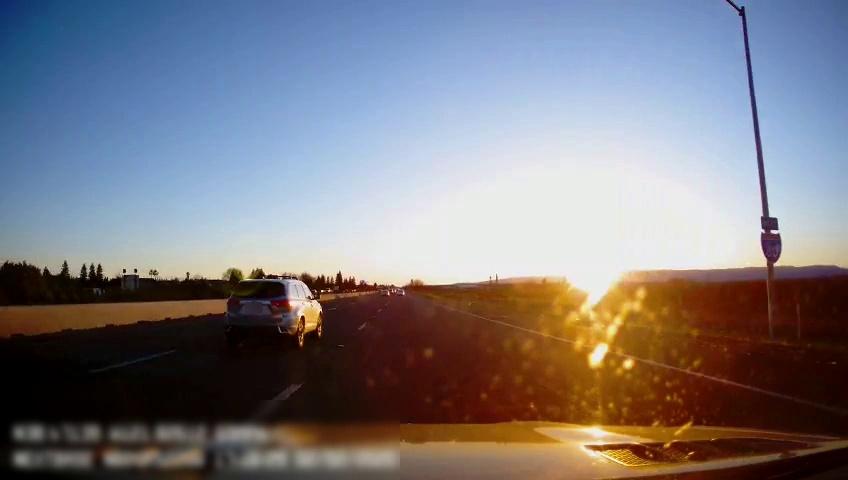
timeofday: Day
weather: Sunny
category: Drivable Space
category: Vehicles | SUV
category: Lanes | Alternate Lane
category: Lanes | Current Lane
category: Lanes | Alternate Lane
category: Lanes | Alternate Lane
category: Traffic | Signs
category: Traffic | Signs